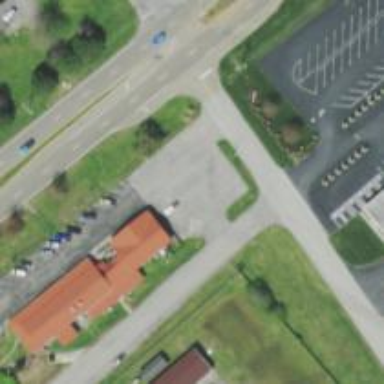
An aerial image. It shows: Commercial building.